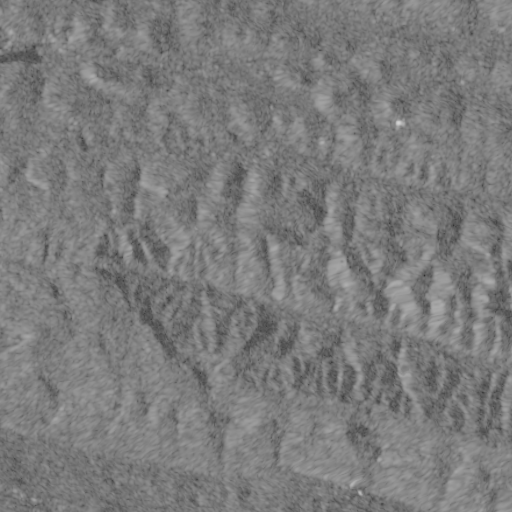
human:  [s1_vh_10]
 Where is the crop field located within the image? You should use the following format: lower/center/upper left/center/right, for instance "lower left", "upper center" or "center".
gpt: The crop field is located in the upper left of the image.
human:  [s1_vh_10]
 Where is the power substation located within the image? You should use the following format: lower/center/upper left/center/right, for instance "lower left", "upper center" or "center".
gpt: The power substation is located in the upper center of the image.
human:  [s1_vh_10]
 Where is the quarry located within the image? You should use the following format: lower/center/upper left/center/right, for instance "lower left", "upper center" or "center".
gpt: The quarry is located in the upper left of the image.
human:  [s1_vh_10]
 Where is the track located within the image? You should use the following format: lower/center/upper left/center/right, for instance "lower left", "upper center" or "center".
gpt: There is no track in the image.

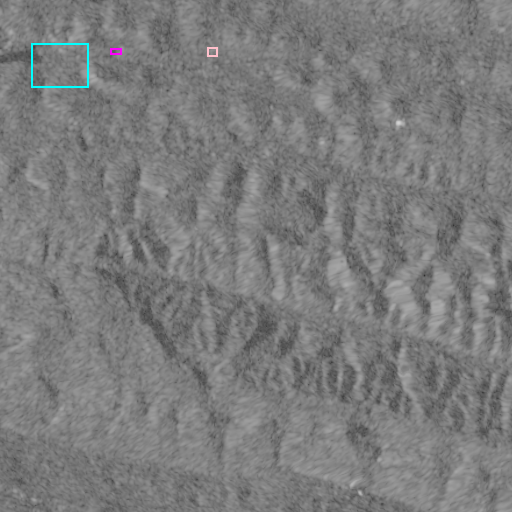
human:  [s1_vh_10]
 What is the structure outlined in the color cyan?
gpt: The structure outlined in cyan is a crop field.
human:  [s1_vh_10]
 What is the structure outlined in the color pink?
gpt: The structure outlined in pink is a power substation.
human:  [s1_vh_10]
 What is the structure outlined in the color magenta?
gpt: The structure outlined in magenta is a quarry.
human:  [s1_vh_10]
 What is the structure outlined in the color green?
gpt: There is no green outline.